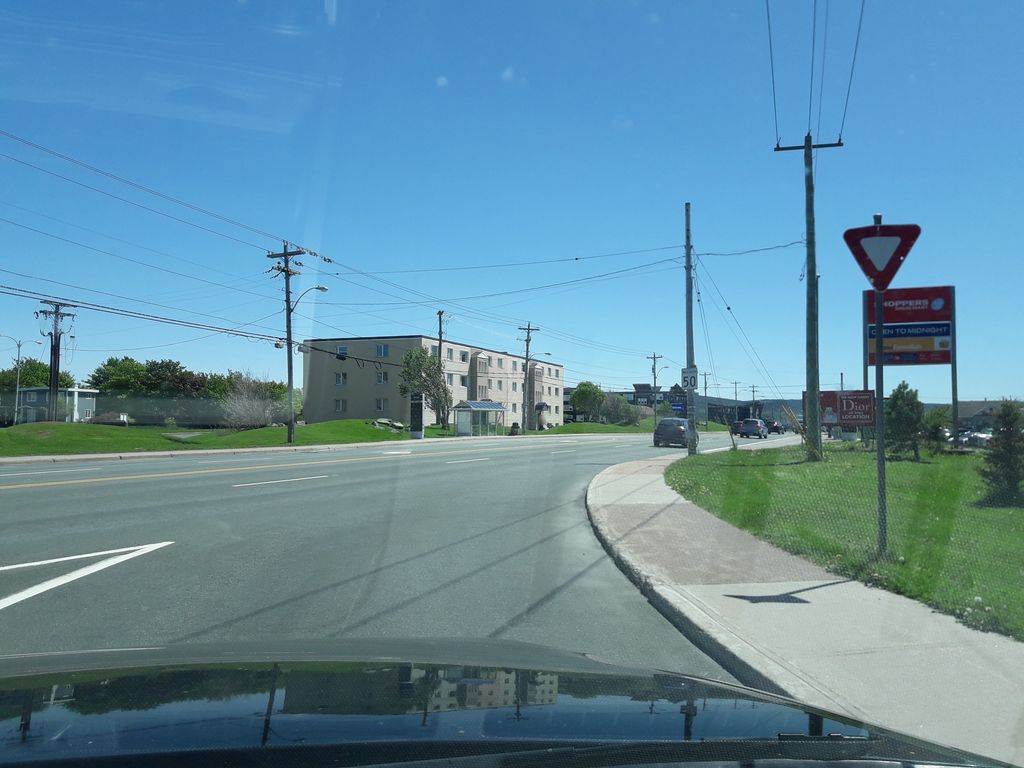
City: st_johns